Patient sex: F
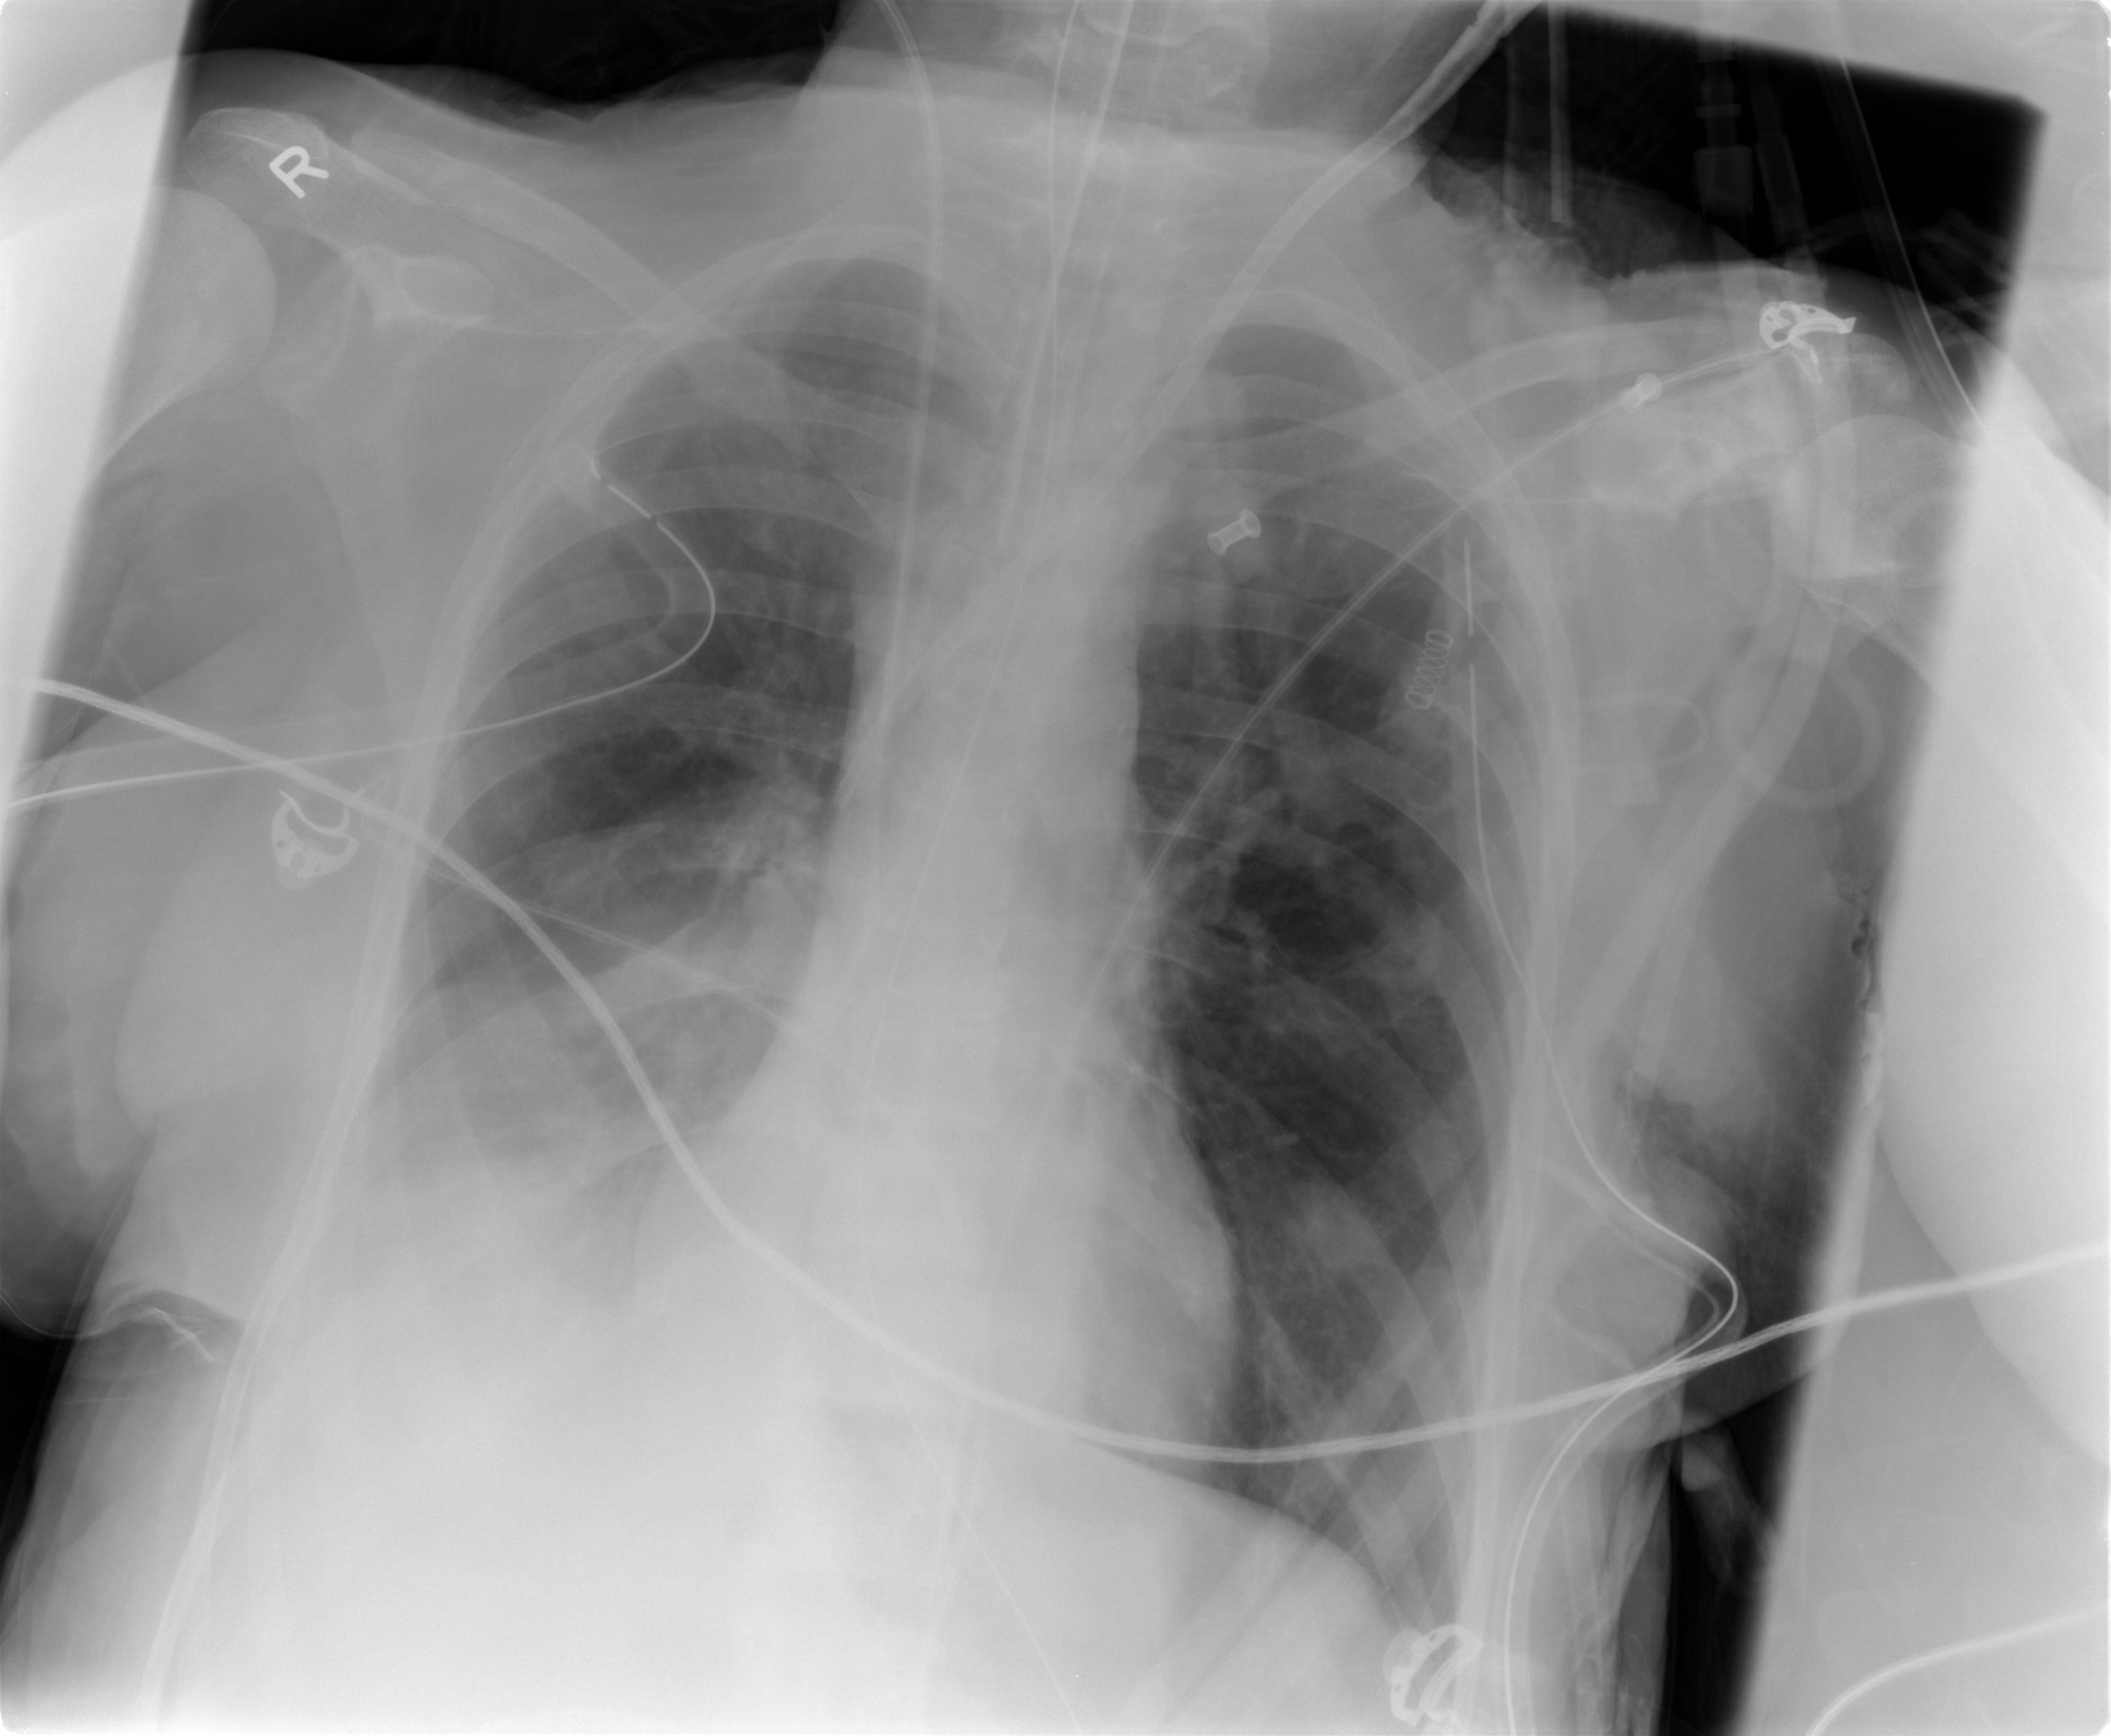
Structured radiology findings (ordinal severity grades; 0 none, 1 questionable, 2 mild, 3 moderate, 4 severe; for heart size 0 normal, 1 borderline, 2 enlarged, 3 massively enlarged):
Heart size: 0
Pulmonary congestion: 2
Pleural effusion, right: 3
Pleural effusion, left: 0
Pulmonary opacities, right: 1
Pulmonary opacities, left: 0
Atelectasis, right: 2
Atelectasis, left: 0